Aerial crown-view tile of a tropical tree (Barro Colorado Island, Panama), acquired 20250715:
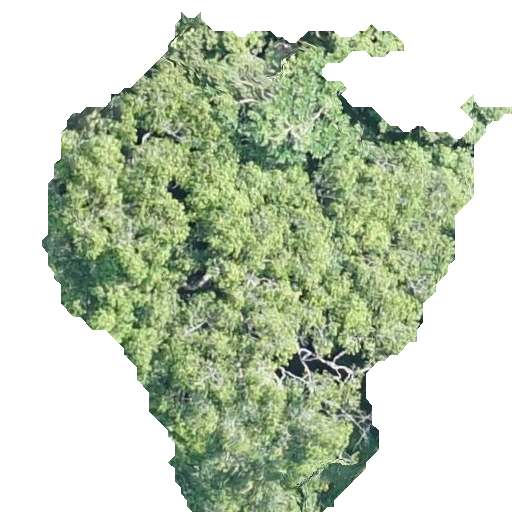
Species: Guatteria lucens
GBIF accepted scientific name: Guatteria lucens
Crown area: 210.894 m²